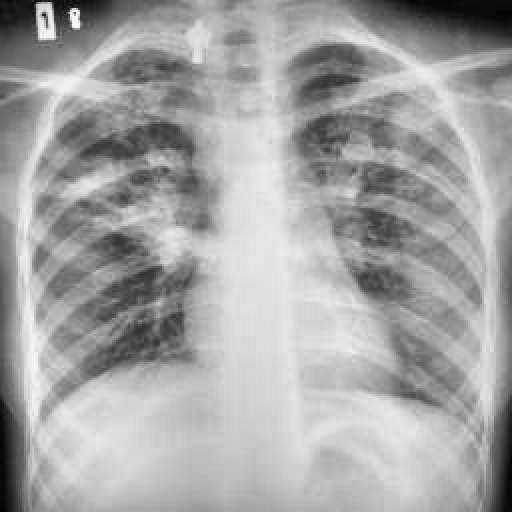
Finding: TUBERCULOSIS